Question: I'm using Viewer Framework in my rcp application, i would like to color viewer rows alternatively,i tried to override getBackground method of ColumnLabelProvider, below is code snippet
'''
col.setLabelProvider(new ColumnLabelProvider(){
----//other methods
@override
public Color getBackground(Object element) {
return gray;//here gray is color object defined somewhere in class
}
});
'''
this colors the columns, but not a row, below is output

how do i achieve this correctly
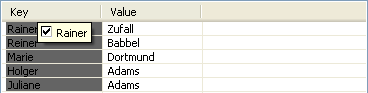
Answer: You can find an example <URL>' method in your code, just change the reference to your 'tableViewer':
'''
public Color getBackground(Object element) {
ArrayList list = (ArrayList) tableViewer.getInput();
int index = list.indexOf(element);
if ((index % 2) == 0) {
return gray;
} else {
return null;
}
}
'''